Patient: sex M, age 71
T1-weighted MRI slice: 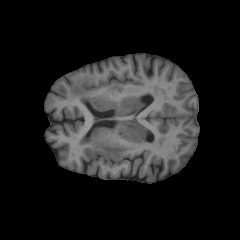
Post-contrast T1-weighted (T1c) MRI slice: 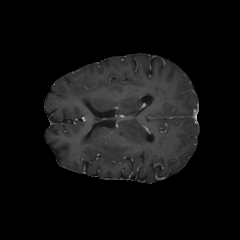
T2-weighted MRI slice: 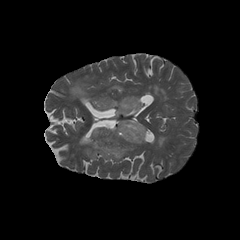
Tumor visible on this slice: yes
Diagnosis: Astrocytoma, IDH-wildtype
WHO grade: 2